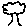
Label: tree